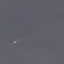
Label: SeaLake